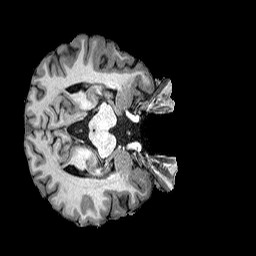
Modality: T1w
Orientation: axial
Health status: ill